The image is the raw time-domain waveform of a rolling-element bearing's vibration signal. Classify the bearing condition as one of: normal, inner_race, outer_race, ball.
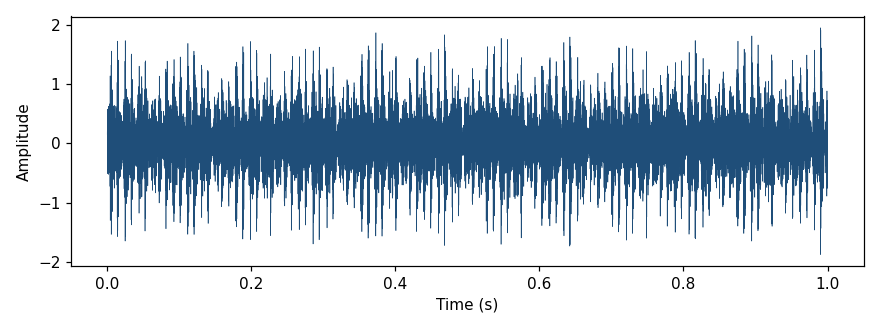
Answer: outer_race